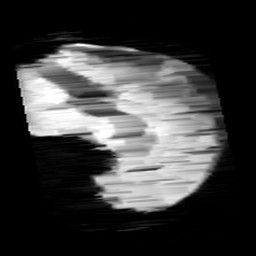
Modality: minIP
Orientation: sagittal
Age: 12
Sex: male
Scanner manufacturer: siemens
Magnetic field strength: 3 T
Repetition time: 0.027 s
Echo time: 0.02 s